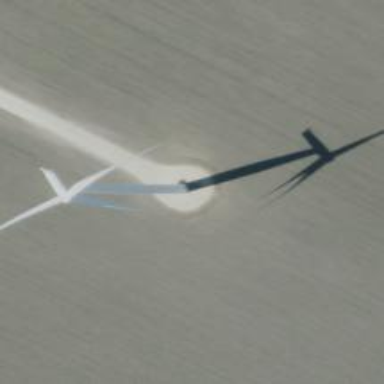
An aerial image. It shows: Wind generator powered by horizontal axis wind turbine.